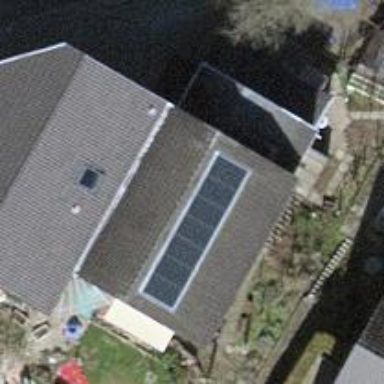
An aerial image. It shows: Solar power generator with photovoltaic panels.